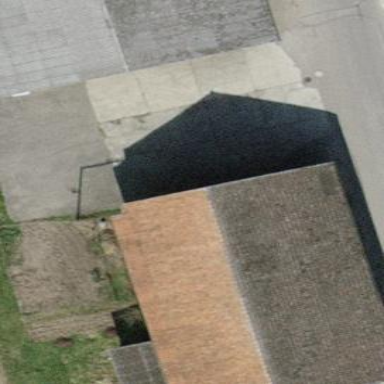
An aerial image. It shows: Rural barn.